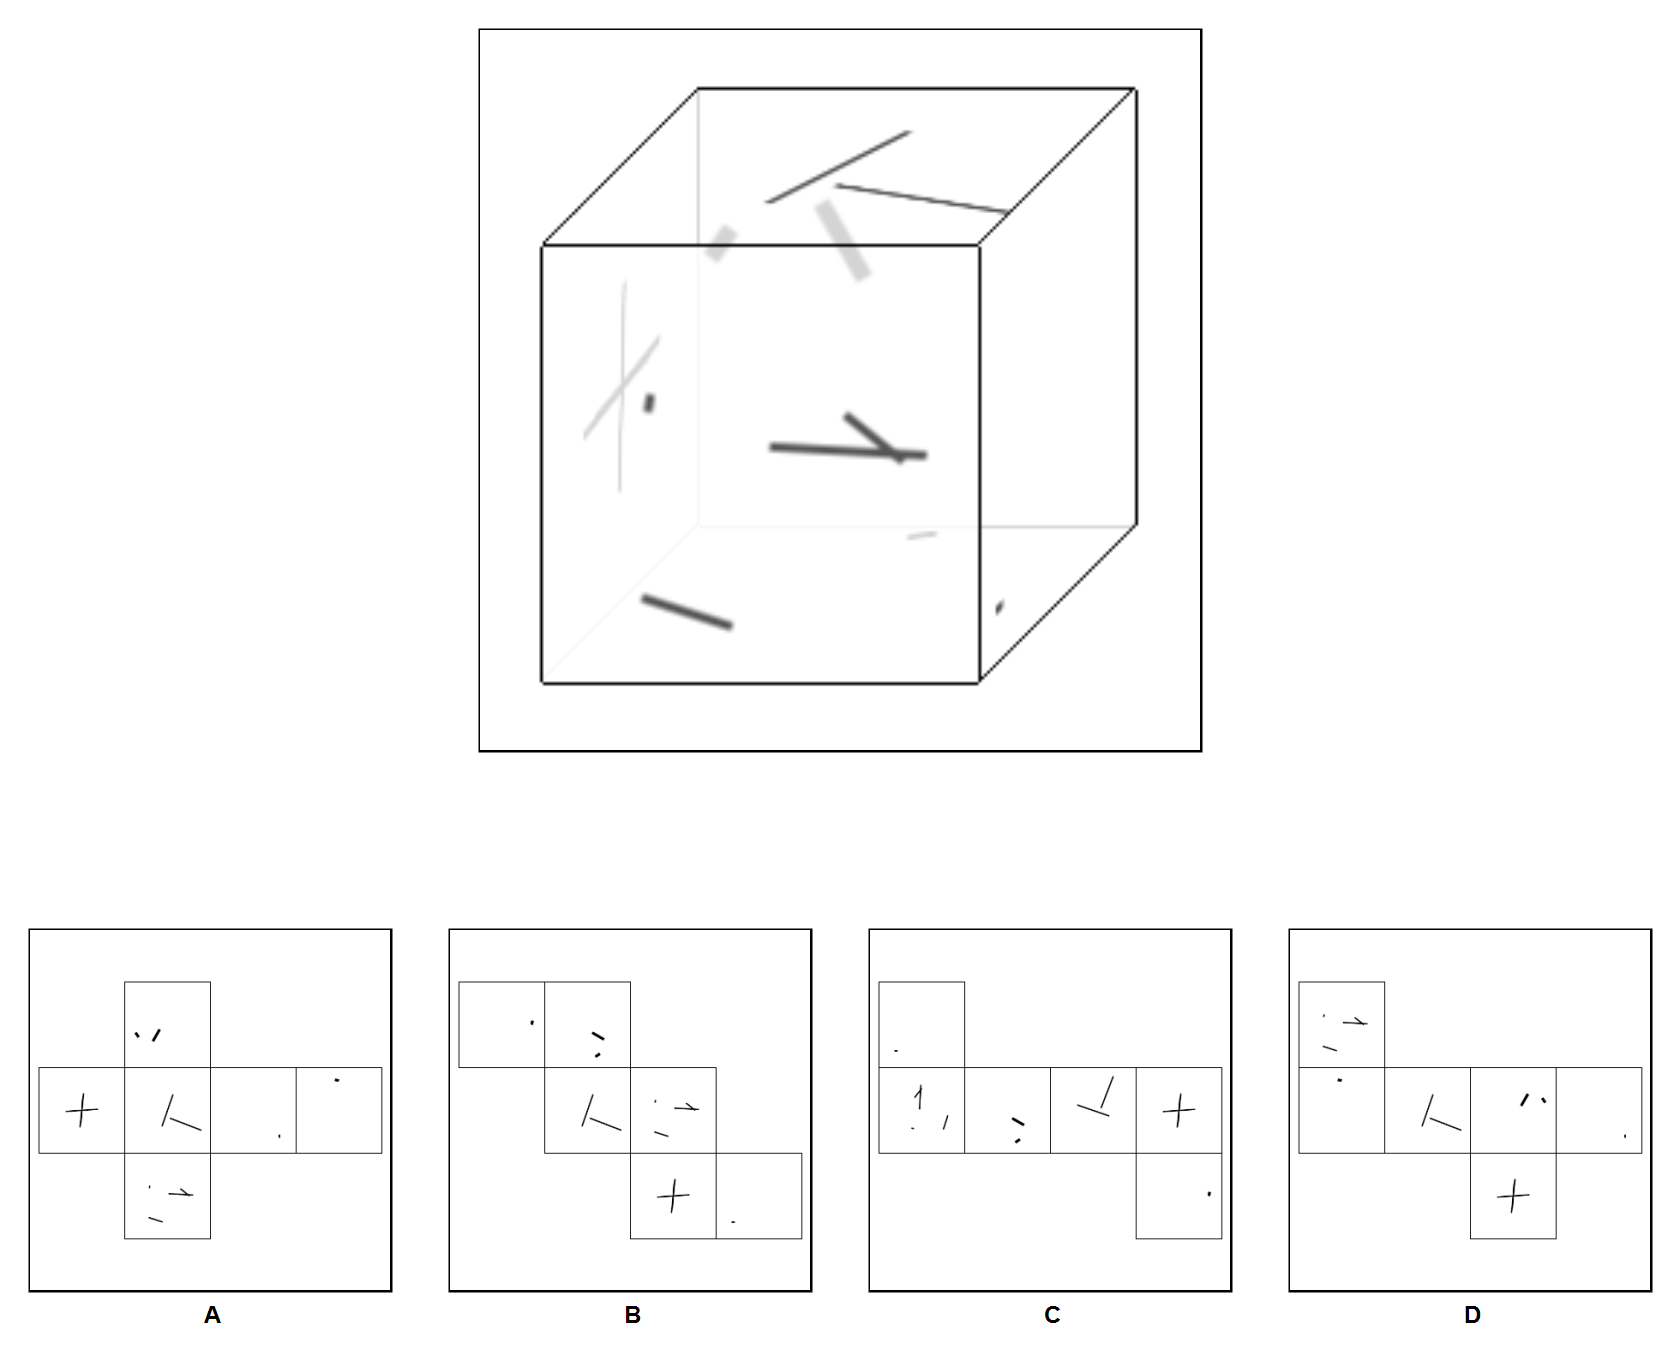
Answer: A